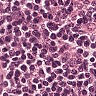
Metastatic tissue present: no